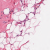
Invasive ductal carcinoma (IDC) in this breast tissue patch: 0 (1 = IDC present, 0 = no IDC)